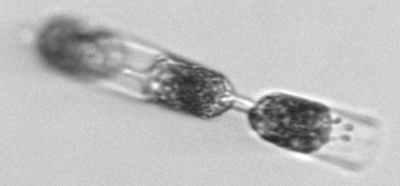
Label: Hemiaulus